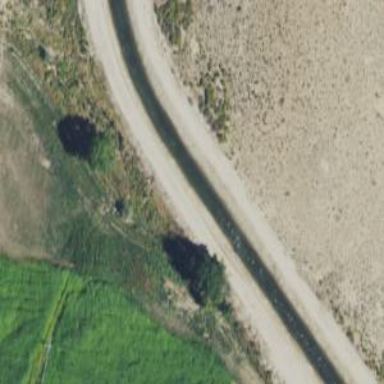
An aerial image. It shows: Canal.